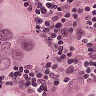
Metastatic tissue present: yes